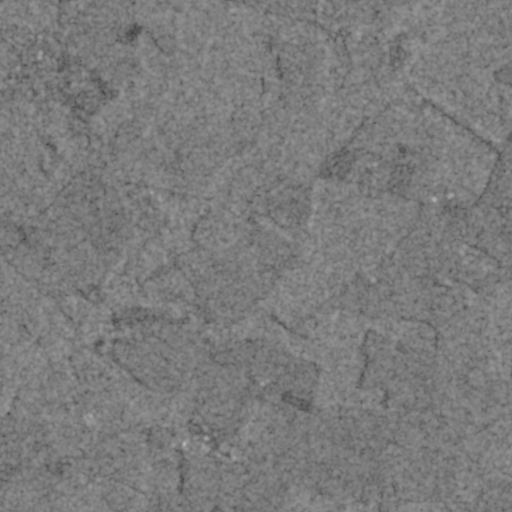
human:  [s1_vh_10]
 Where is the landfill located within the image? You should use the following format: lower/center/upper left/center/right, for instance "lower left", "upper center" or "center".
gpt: The landfill is located in the center left of the image.
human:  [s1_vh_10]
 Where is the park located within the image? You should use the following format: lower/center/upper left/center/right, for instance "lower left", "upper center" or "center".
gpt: The park is located in the lower center of the image.
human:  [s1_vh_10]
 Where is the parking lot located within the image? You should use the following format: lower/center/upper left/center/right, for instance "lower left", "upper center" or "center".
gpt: The parking lot is located in the lower center of the image.
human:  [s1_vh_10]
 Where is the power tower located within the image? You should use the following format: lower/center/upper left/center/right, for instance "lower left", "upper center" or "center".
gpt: The power tower is located in the upper right of the image.
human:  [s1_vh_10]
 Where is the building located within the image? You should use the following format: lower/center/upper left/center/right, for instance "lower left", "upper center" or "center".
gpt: There is no building in the image.

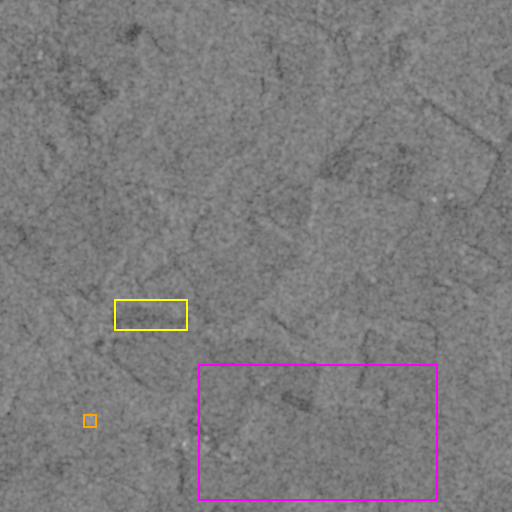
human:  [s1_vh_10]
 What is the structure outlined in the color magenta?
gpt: The structure outlined in magenta is a crop field.
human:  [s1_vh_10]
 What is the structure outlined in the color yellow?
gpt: The structure outlined in yellow is a landfill.
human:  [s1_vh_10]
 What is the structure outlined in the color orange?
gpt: The structure outlined in orange is a building.
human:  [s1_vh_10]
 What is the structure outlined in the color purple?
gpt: There is no purple outline.